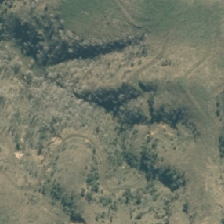
Land cover: grose_broom